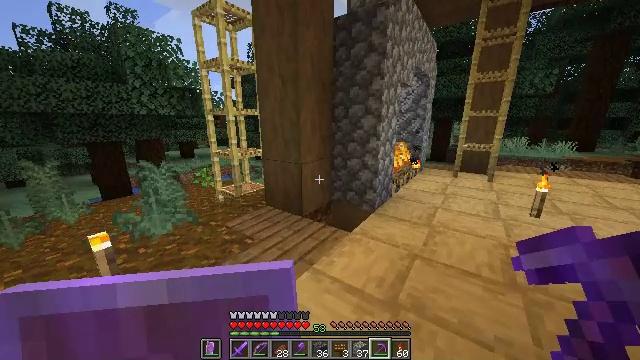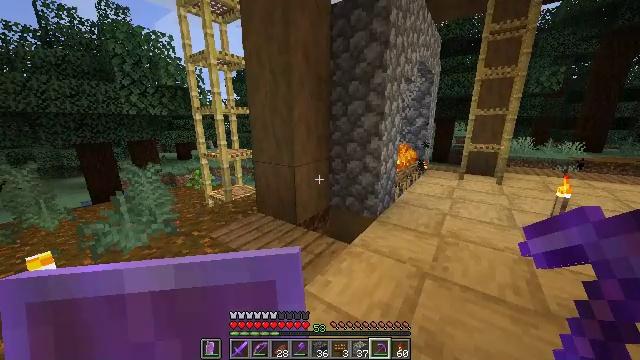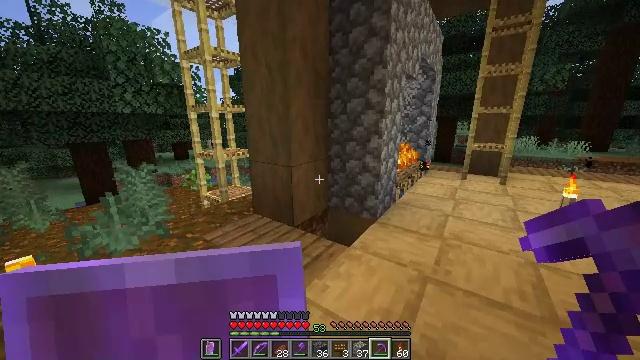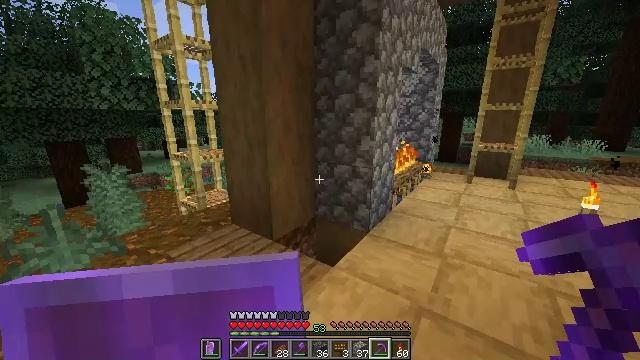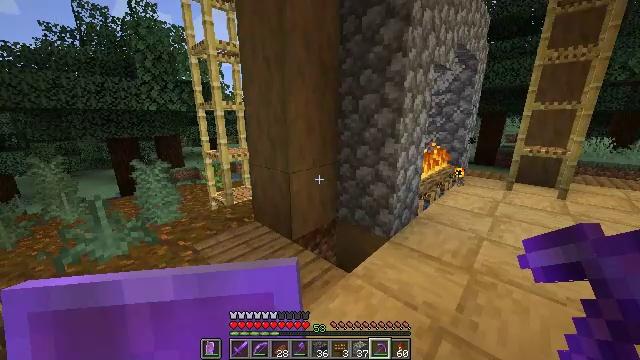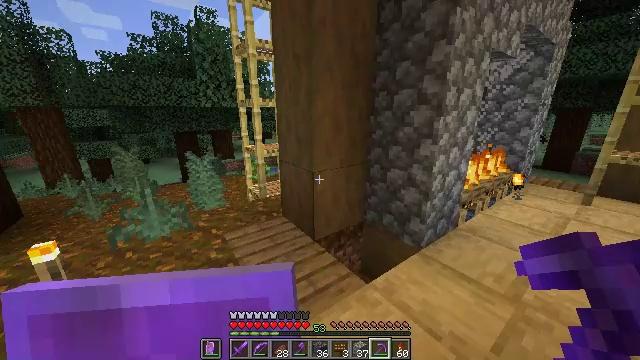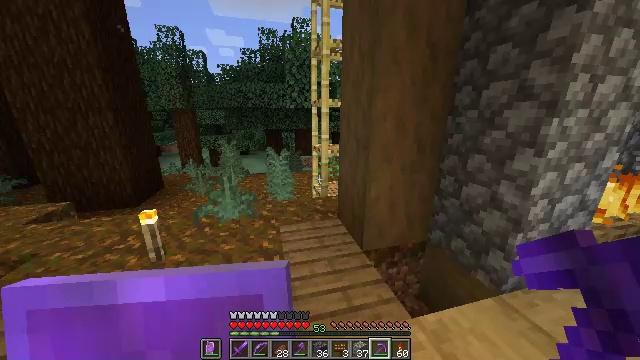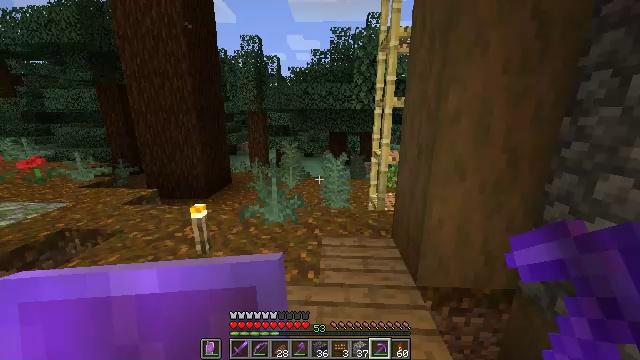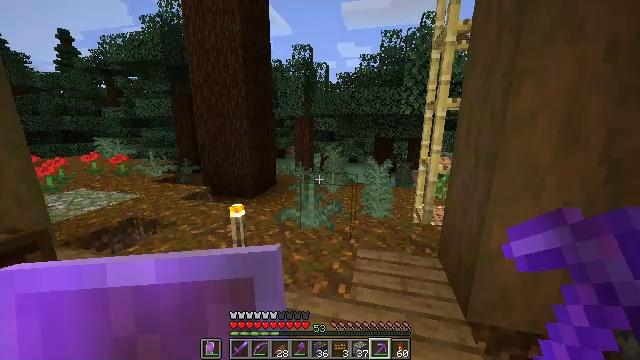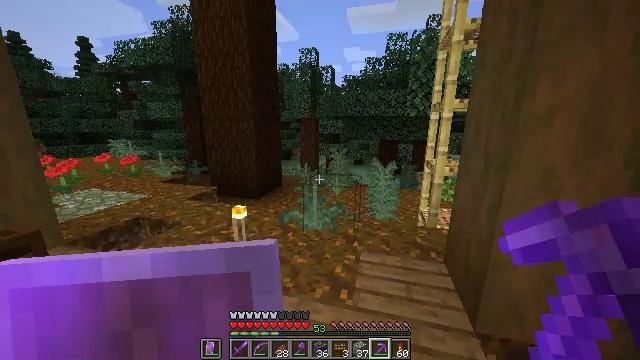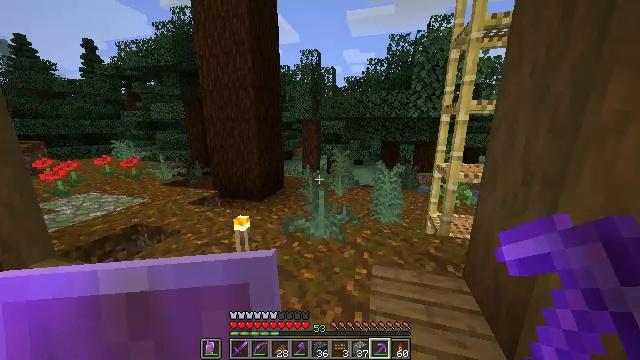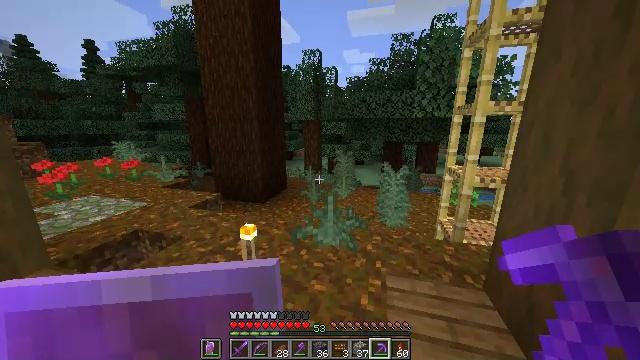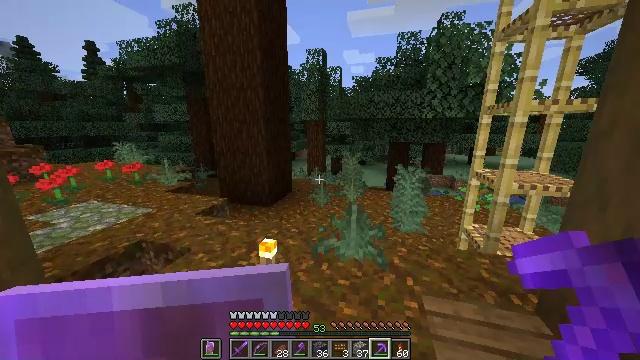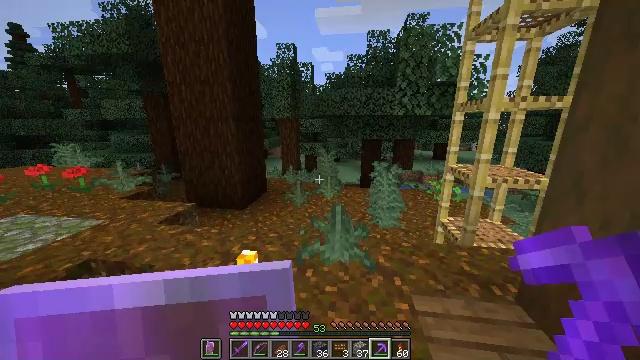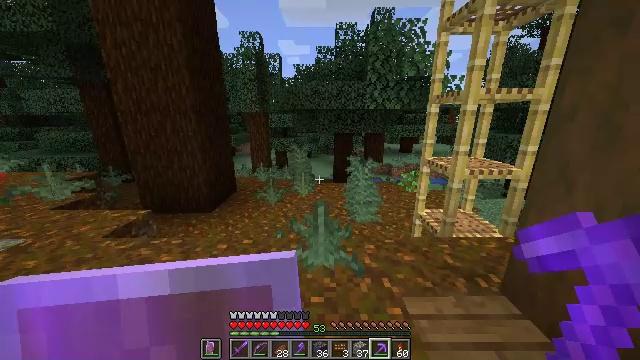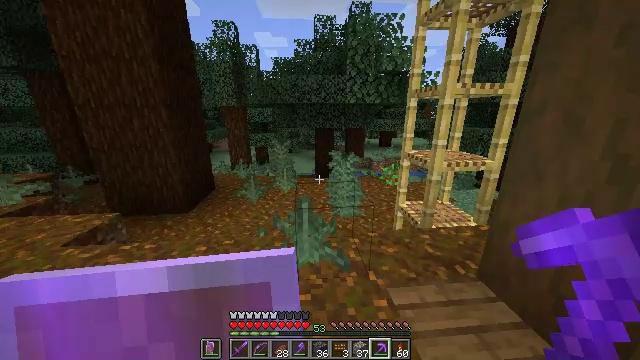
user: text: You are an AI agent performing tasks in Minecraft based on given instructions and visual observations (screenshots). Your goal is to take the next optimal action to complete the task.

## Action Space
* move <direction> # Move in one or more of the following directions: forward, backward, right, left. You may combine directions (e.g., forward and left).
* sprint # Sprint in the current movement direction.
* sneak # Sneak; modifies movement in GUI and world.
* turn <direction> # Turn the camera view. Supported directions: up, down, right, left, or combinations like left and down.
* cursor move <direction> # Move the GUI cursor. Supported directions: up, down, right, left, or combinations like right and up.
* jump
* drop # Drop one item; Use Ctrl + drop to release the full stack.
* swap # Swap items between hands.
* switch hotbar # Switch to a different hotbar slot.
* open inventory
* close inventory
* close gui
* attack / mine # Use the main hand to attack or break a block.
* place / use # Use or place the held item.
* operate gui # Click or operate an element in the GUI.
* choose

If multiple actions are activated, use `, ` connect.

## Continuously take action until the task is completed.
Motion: motion action
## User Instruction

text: Collect the cobblestone stairs.
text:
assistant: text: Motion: move forward, sprint
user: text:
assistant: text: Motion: move forward and move right, sprint
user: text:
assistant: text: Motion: move forward and move right, sprint
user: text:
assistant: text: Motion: move forward and move right, sprint, turn left
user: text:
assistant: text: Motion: move forward and move right, sprint, turn left and down
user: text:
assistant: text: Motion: move forward and move right, sprint, turn left
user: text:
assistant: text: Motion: move forward, sprint, turn left and up
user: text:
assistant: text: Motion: move forward, sprint, turn left and up
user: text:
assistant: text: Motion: move forward and move left, sprint, turn left
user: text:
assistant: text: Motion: move forward and move left, sprint
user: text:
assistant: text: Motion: move forward and move left, sprint
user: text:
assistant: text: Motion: move forward and move left, sprint
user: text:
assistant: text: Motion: move forward, sprint, turn right
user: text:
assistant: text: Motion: move forward, sprint, turn right and down
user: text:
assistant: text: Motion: move forward, sprint, turn right and down
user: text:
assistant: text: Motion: move forward, sprint, turn right
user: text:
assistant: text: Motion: move forward, sprint, turn right
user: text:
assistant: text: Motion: move forward, sprint, turn right
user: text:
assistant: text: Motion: move forward, sprint, turn right
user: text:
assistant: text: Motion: move forward, sprint, turn right
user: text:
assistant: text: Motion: move forward, sprint
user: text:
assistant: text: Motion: move forward, sprint
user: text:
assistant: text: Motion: move forward, sprint
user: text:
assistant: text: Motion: move forward, sprint
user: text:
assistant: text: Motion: move forward, sprint
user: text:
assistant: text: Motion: move forward, sprint
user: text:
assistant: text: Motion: move forward, sprint, turn right and up
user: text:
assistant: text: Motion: move forward, sprint, turn right and up
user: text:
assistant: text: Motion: move forward, sprint, turn right
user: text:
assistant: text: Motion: move forward, sprint